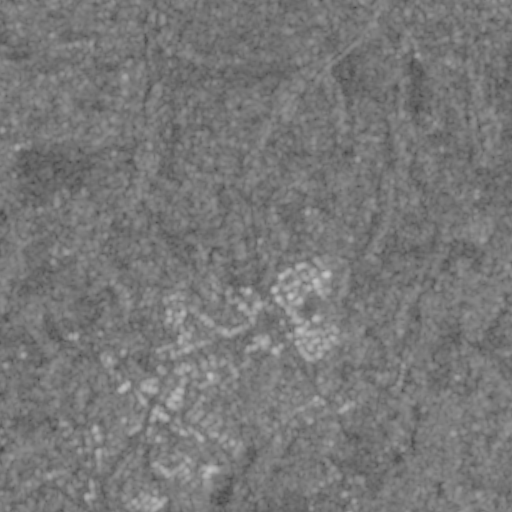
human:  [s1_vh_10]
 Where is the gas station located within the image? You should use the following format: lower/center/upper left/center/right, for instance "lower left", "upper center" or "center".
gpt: The gas station is located in the lower left of the image.
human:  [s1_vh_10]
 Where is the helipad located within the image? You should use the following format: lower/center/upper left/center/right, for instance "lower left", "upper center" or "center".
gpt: The helipad is located in the lower center of the image.
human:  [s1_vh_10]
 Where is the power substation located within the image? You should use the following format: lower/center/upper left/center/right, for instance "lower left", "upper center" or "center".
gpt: The power substation is located in the center left of the image.
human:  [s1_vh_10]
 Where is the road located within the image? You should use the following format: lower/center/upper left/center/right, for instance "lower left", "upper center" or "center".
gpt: There is no road in the image.

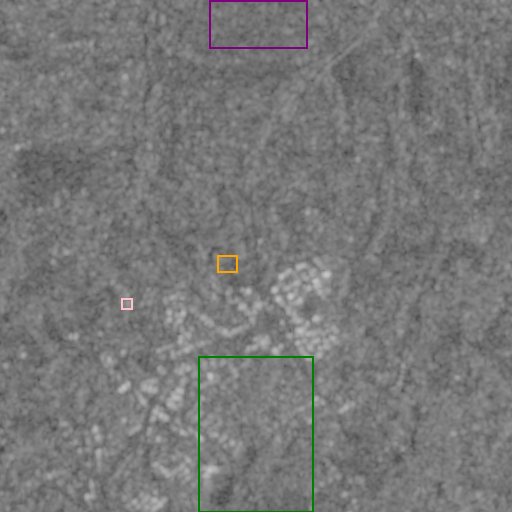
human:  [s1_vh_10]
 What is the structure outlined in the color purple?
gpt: The structure outlined in purple is a crop field.
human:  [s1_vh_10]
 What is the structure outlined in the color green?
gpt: The structure outlined in green is a park.
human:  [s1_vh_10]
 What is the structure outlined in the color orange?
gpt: The structure outlined in orange is a parking lot.
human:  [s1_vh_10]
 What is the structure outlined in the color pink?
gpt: The structure outlined in pink is a power substation.
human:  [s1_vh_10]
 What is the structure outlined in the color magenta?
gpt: There is no magenta outline.